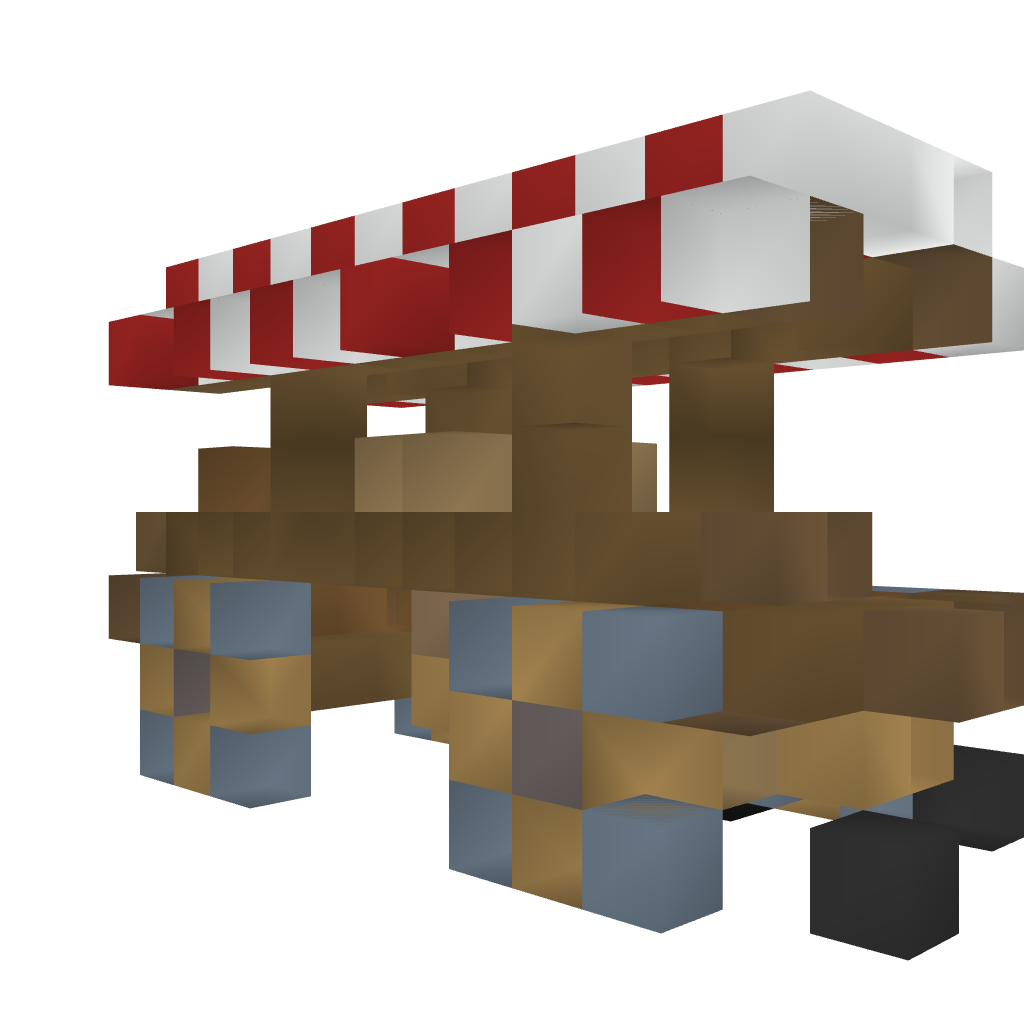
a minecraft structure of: carriage